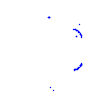
Particle: pion